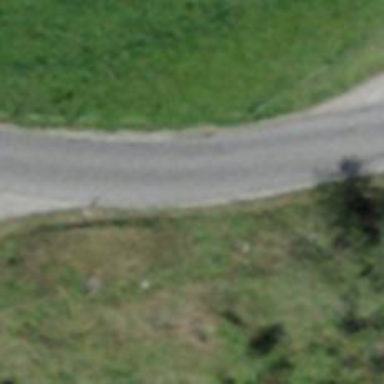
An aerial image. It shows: Unclassified road with asphalt surface.